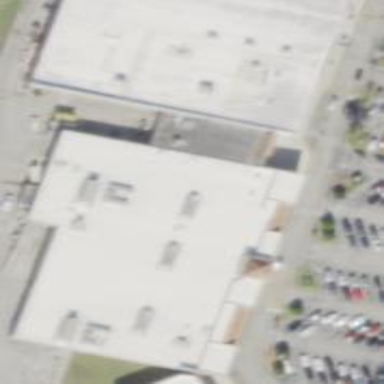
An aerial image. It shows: Supermarket.